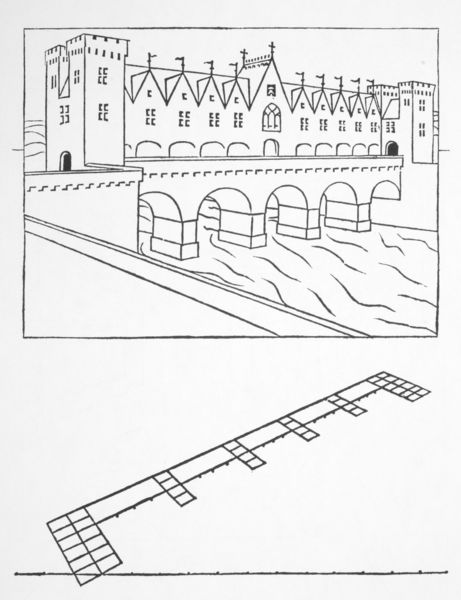
Titel: Illustration aus: "De Artificiali Perspectiva"
Künstler: Viator
Standort: New York
Institution: Pierpont Morgan Library
Schlagwörter: wasser, weiß, fluss, see, stadt, fenster, grau, pfeiler, schwarz, skizze, strasse, tür, zeichnung, anlage, dach, gebäude, schloss, weg, architektur, rahmen, bach, flusslauf, häuser, brücke, brüstung, kanal, blatt, turm, wellen, papier, ansicht, bogen, fahnen, fassade, perspektive, venedig, studie, fahne, dächer, giebel, mauer, grafik, linien, strom, einfach, geländer, striche, tor, zinnen, befestigung, bögen, eingang, buch, burg, kreuz, rechteck, türme, torbogen, übergang, balustrade, linear, festung, gauben, druck, hochdruck, grafisch, stich, illustration, strich, holzdruck, rathaus, schematisch, schema, arkaden, tore, kreuze, gotisch, mauern, mittelalter, rundbögen, florenz, kapelle, historismus, plan, aquädukt, lineal, forschung, durck, mittelalterlich, masswerk, zinne, grundriss, aufriss, zeichung, bauplan, brückenpfeiler, schiessscharten, projektion, ecktürme, bebauung, vorschlag, planung, simpel, grundrissschema, spital, gebäudekomplex, masswerkfenster, brückenbögen, toreingang, wellenlinien, zoll, wehrtürme, lehrbuch, baugeschichte, brückenbau, stadtbefestigung, durchfahrten, schiessscharte, axonometrie, bauforschung, linienzeichnugn, nasicht, rekonstruktionsskizze, rekonstuktion, zaichnung, ruem